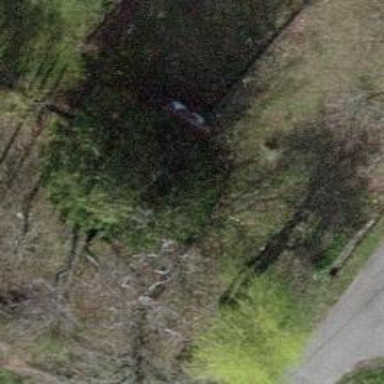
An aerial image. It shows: Evergreen needle-leaved tree.